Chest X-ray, AP view. Patient: 46 years old, sex F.
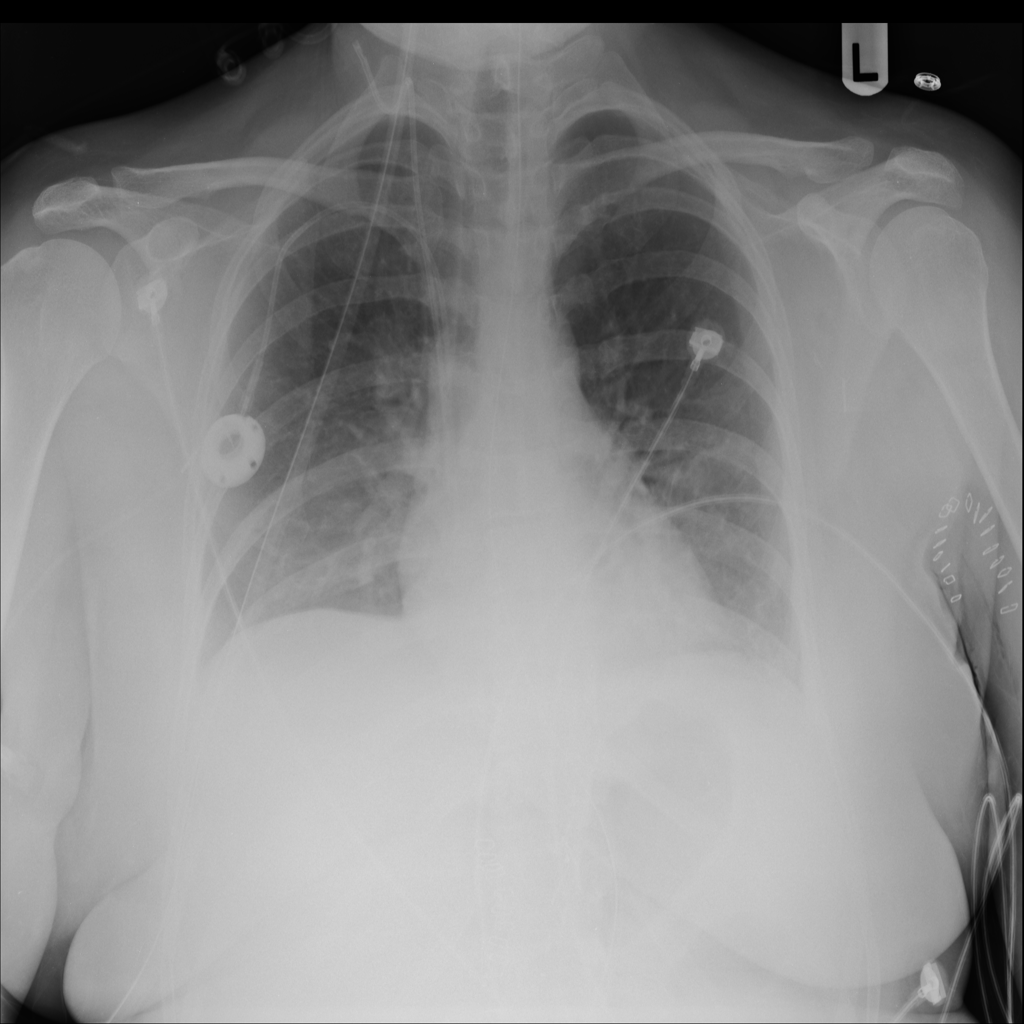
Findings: No Finding